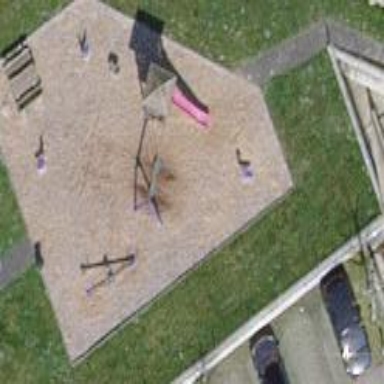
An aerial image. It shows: Playground area for leisure activities on the land.